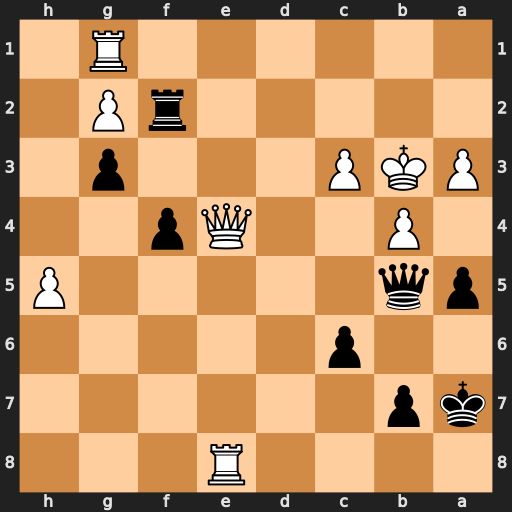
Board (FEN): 4R3/kp6/2p5/pq5P/1P2Qp2/PKP3p1/5rP1/6R1
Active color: b
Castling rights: -
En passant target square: -
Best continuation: a4#